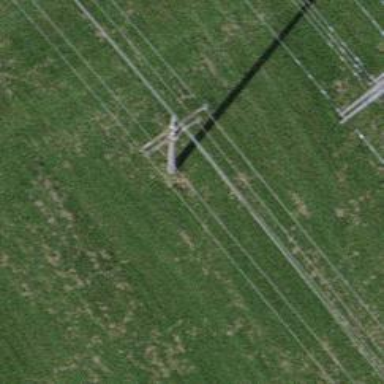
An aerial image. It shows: Power line with three cables.